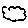
Label: cloud